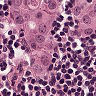
Metastatic tissue present: yes